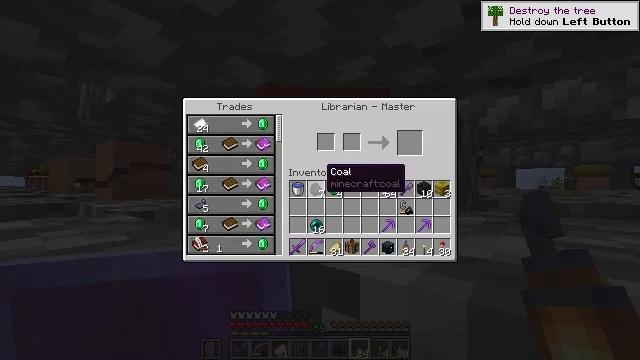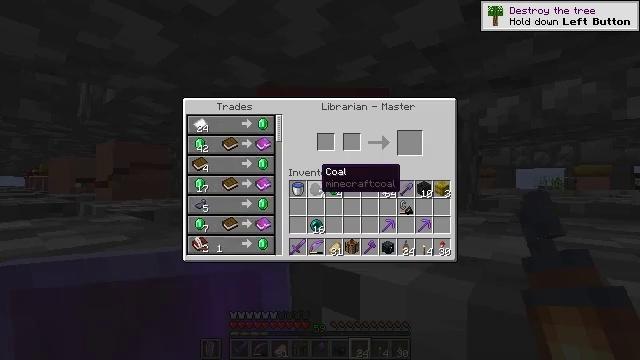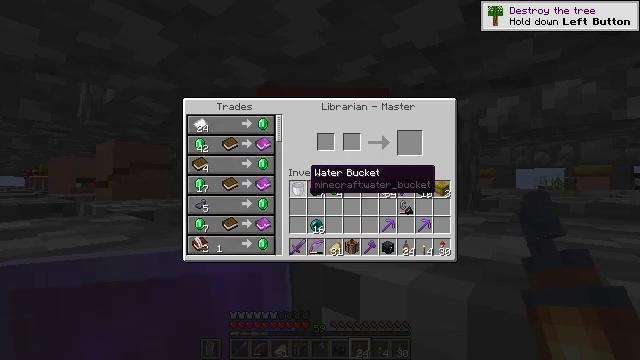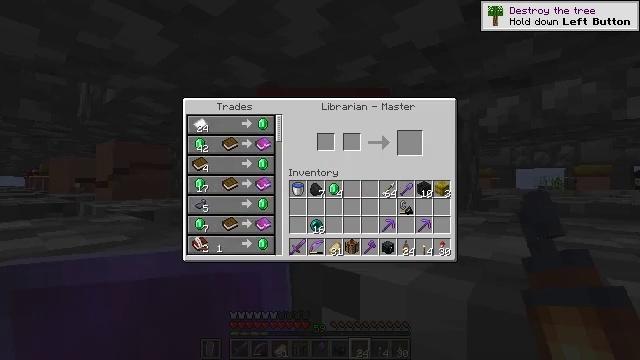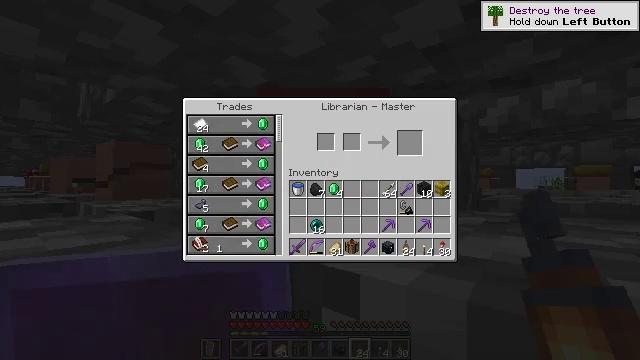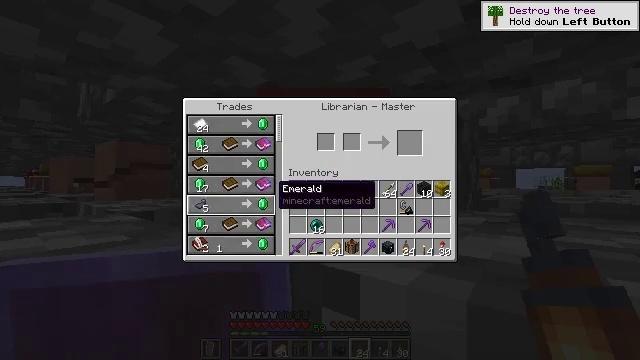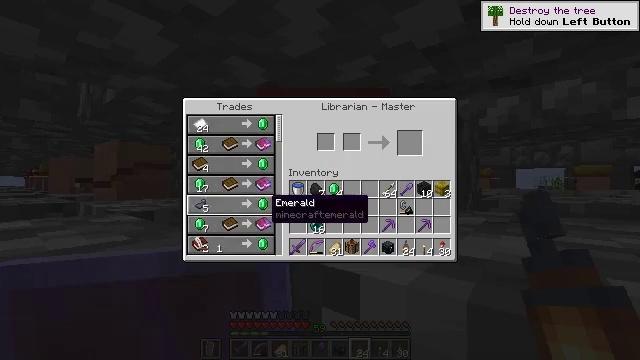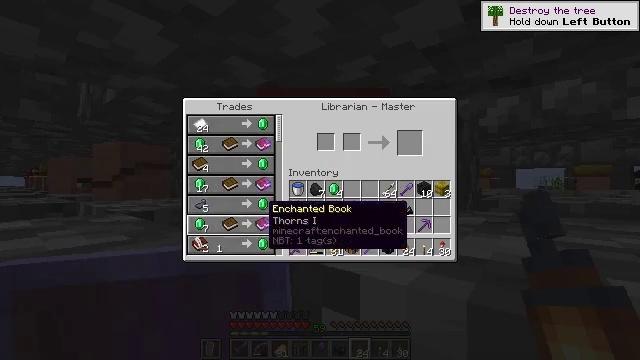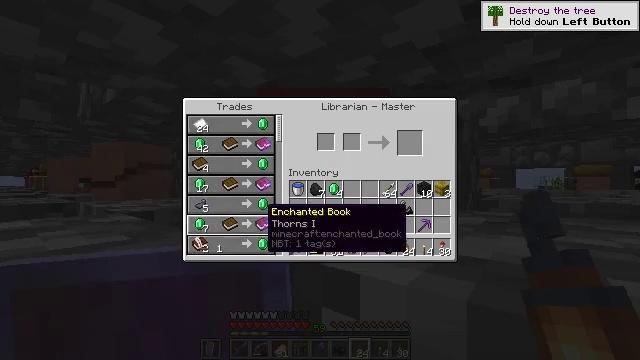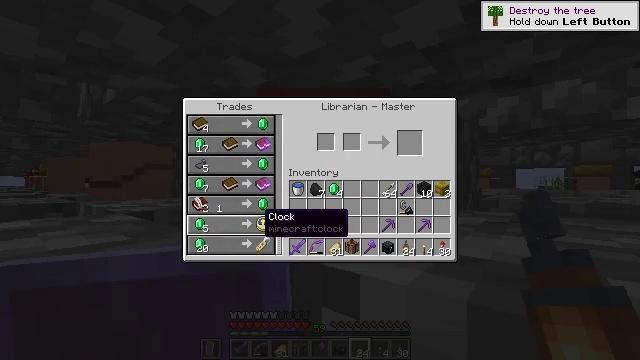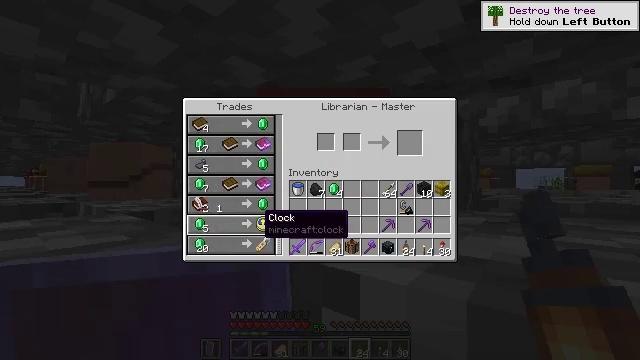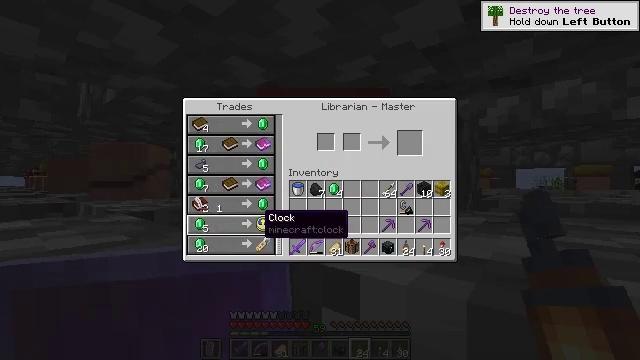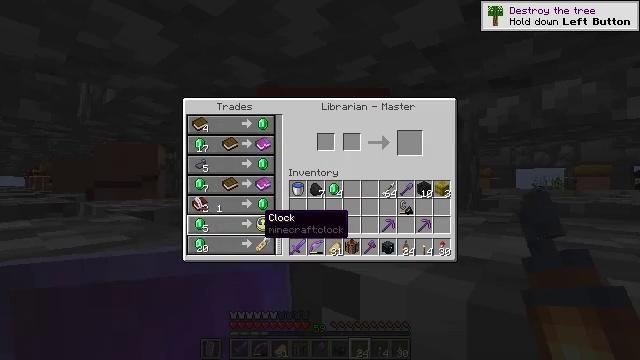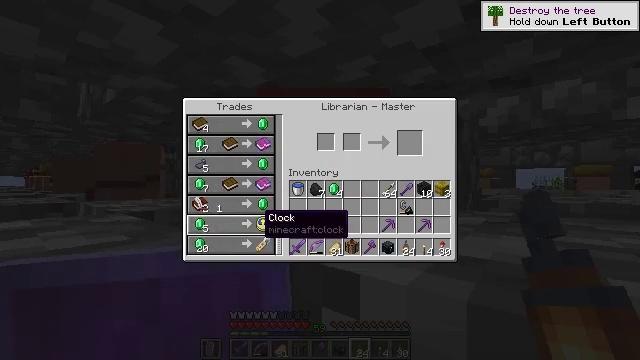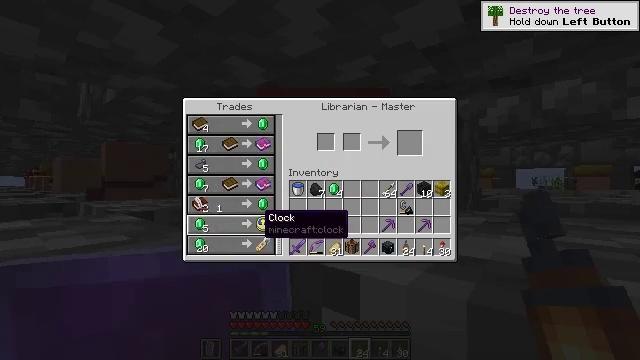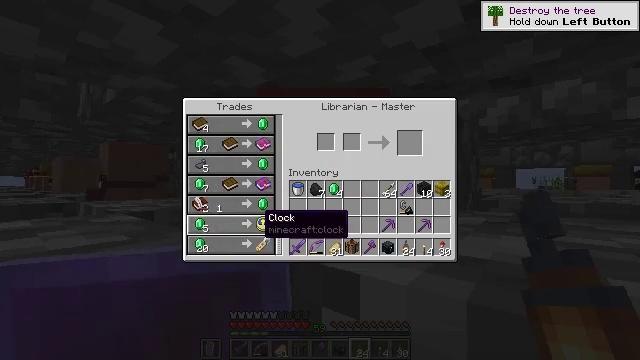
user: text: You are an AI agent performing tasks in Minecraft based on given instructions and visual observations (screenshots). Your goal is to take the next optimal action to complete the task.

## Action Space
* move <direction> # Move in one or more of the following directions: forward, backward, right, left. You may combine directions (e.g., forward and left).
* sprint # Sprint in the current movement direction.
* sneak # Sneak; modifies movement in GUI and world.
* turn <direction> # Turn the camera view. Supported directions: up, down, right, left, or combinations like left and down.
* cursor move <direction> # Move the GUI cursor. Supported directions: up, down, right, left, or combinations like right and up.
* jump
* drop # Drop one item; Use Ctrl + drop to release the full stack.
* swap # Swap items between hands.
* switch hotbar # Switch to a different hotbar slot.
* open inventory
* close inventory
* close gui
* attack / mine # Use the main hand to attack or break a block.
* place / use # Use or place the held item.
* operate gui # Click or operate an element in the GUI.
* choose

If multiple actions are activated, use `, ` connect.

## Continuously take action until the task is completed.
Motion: motion action
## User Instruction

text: Craft a lantern.
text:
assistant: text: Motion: no_op
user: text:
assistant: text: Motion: turn left
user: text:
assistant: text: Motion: turn left
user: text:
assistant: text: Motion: turn left
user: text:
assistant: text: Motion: turn down
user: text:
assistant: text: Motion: turn down
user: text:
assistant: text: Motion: no_op
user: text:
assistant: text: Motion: no_op
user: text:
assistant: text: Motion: no_op
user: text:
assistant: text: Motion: no_op
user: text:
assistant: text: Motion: no_op
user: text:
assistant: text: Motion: no_op
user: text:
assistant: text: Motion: no_op
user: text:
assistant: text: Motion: no_op
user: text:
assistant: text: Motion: no_op
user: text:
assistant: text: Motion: no_op
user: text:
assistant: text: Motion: turn left and down
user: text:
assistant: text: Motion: turn left and down
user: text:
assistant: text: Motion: turn left and down
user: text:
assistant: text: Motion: move forward, turn left and down
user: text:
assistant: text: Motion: move forward
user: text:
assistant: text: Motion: move forward
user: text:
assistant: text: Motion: move forward
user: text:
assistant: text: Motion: move forward, turn right
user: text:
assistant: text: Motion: move forward, turn right
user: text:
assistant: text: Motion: move forward, turn right
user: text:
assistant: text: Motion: move forward, turn right
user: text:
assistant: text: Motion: move forward, turn right
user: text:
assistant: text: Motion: move forward, turn right
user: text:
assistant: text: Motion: move forward